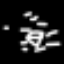
Label: diamond